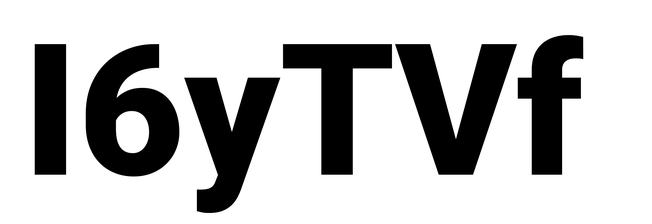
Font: Roboto_Black